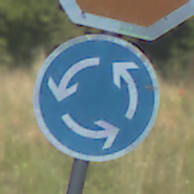
Verkehrszeichen: Kreisverkehr
Zusatzzeichen oben: Stop
Umgebung: Outdoor, Nature
Tageszeit: Midday
Wetter: Clear
Licht: Natural
Jahreszeit: NotSpecified
Kontrast: HighContrast